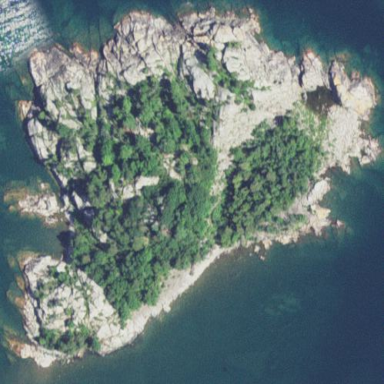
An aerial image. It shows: Islet.